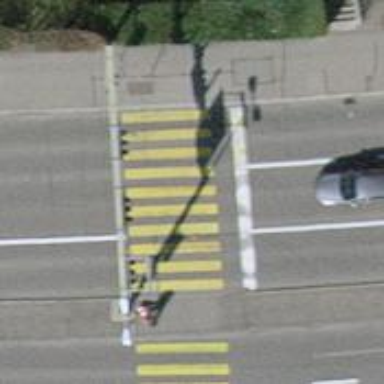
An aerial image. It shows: Road with traffic signals.